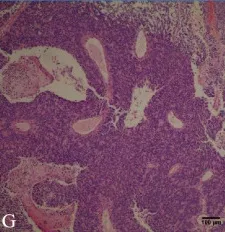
(G) Hematoxylin and eosin staining suggested metastatic poorly differentiated neuroendocrine carcinoma.
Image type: pathology (h&e)